Field crop: maize
Growth stage: 2
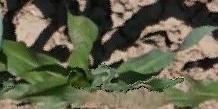
Species: maize